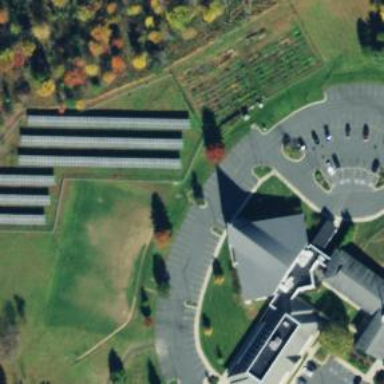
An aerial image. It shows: Solar power generator utilizing photovoltaic panels.